Question: I'm using PayPal through the REST API and I'm a bit confused with what I get.
To consume it i'm using the <URL>
I'm creating a Plan like this:
'''
paypal_plan = PayPal::SDK::REST::DataTypes::Plan.new(
name: 'foo',
description: 'bar',
type: 'FIXED',
payment_definitions: [
{
name: 'foo',
type: 'REGULAR',
frequency_interval: '1',
frequency: 'MONTH',
cycles: '12',
amount: {
currency: 'EUR',
value: '15'
}
}
],
merchant_preferences: {
cancel_url: 'http://foo.com/cancel',
return_url: 'http://foo.com/return'
}
)
paypal_plan.create
# Active the plan on PayPal
patch = {
path: '/',
value: {
state: 'ACTIVE'
},
op: 'replace'
}
paypal_plan.update(patch)
'''
Then I create an Agreement related to this Plan:
'''
PayPal::SDK::REST::DataTypes::Agreement.new(
name: 'foo',
description: 'bar',
start_date: (Time.now + 1.hour).utc.iso8601,
payer: {
payment_method: 'paypal'
},
plan: {
id: PLAN_ID
}
)
'''
Everything seems to work but when I navigate to the approval url it give me a web page without any detail about the Plan I'm going to subscribe.

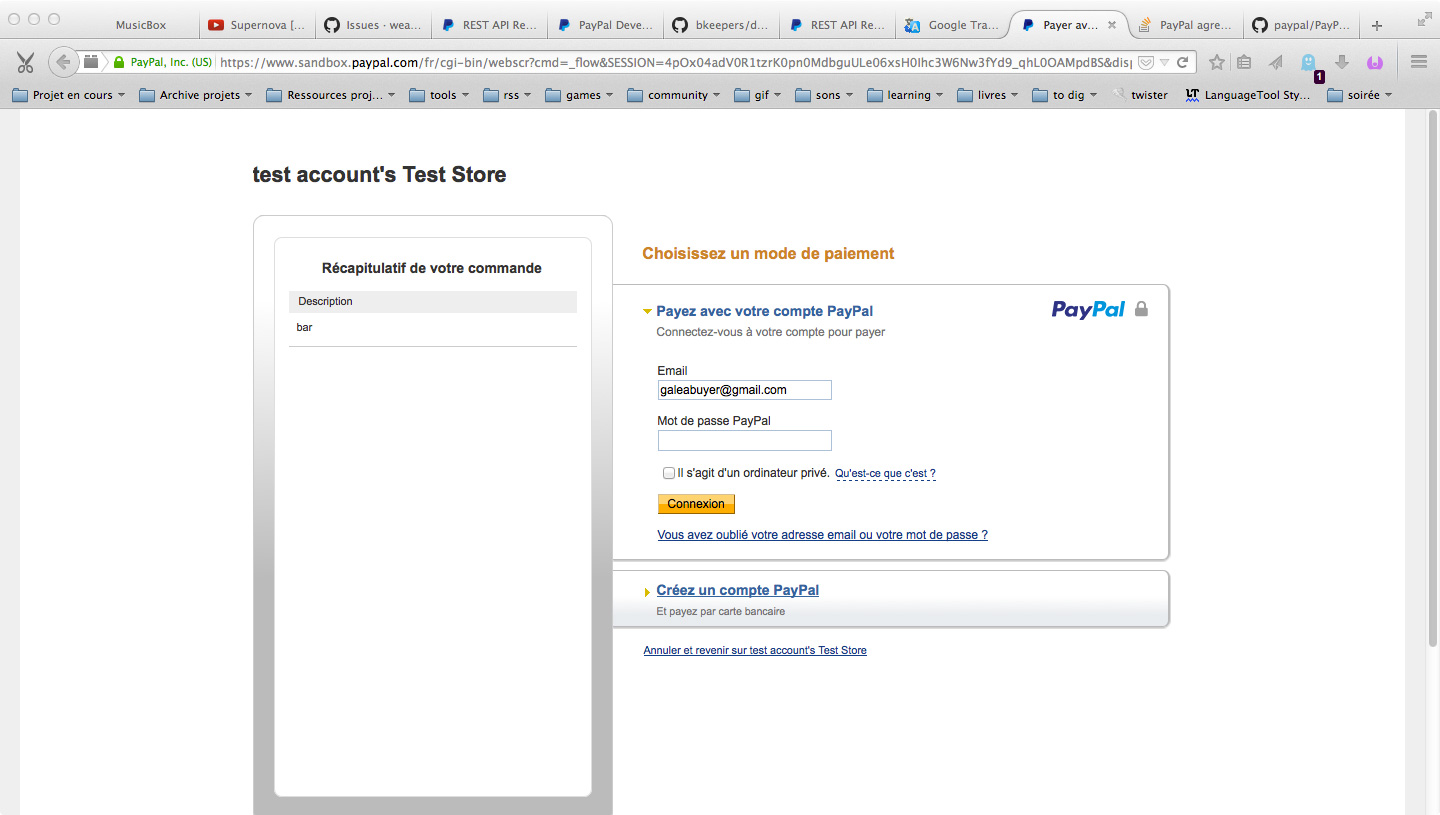
Answer: I was actually just playing with Billing Agreements in the Express Checkout API and noticed the same thing there. It seems that when working with billing agreements the PayPal checkout pages get simplified and show nothing but the billing agreement. It leaves it up to you to display a nice review page that includes the whole order in your site or application.